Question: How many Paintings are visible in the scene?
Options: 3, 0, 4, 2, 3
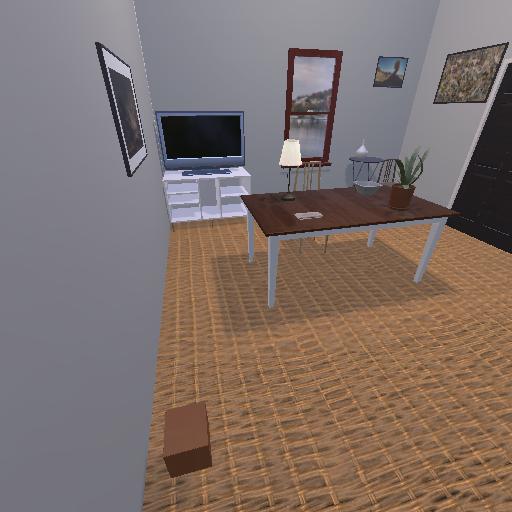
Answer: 3